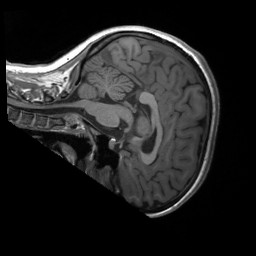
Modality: T1w
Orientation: sagittal
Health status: healthy
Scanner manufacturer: siemens
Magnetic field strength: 3 T
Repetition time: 1.9 s
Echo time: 0.00232 s